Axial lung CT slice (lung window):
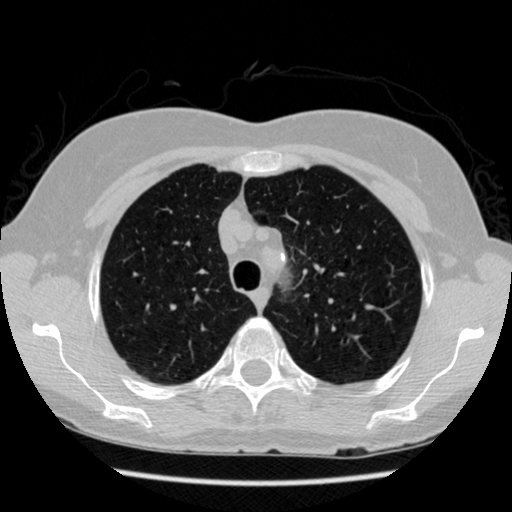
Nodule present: no